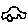
Label: car